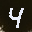
Label: 4